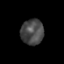
Tissue: prostate
Cell type: Epithelial cells
Senescence score: 0.2804
Nuclear area (px): 568
Mean DAPI intensity: 72.447